Brain MRI, t2w sequence, axial 2D slice.
Patient: age 38, sex F, weight 95 kg, height 1.95 m
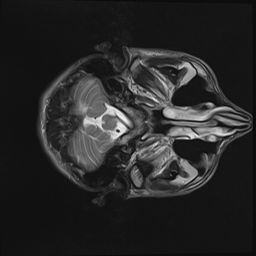